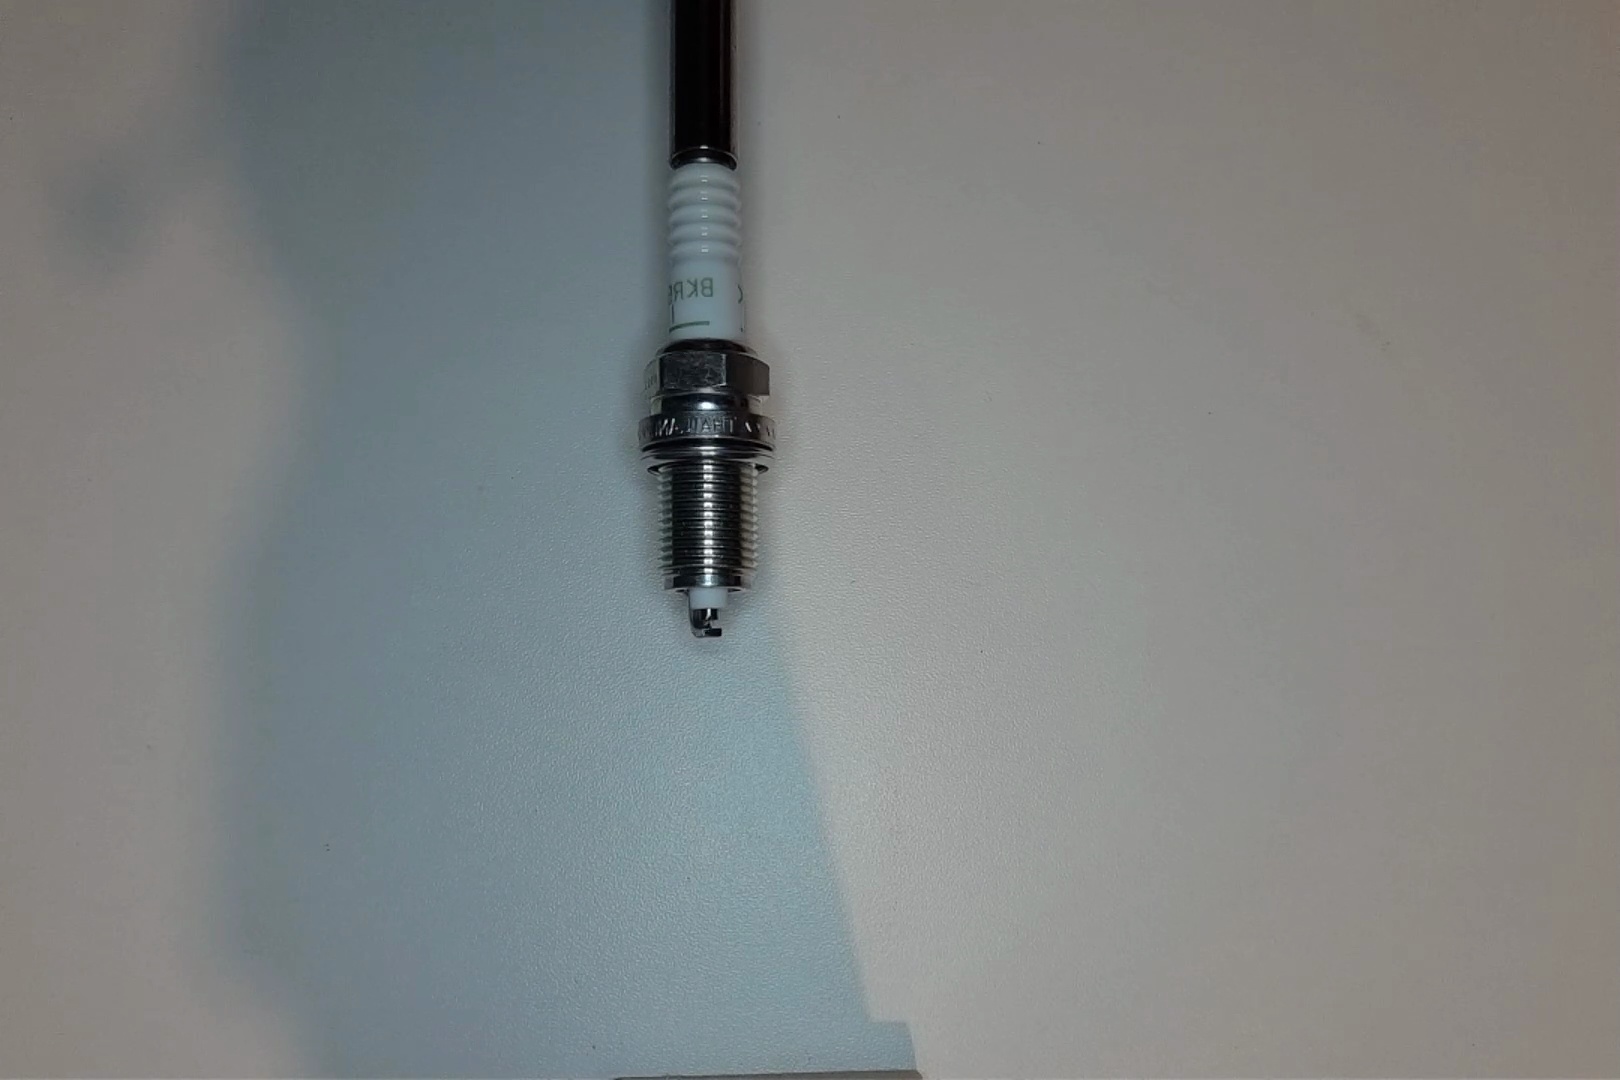
Label: no anomaly